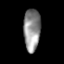
Tissue: lung
Cell type: Endothelial cells
Senescence score: 0.6533
Nuclear area (px): 703
Mean DAPI intensity: 142.681